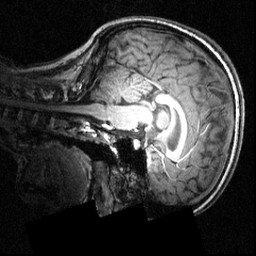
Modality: T1w
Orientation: sagittal
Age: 20
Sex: female
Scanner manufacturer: siemens
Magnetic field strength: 3.951 T
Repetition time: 1.5 s
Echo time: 0.00335 s